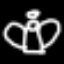
Label: angel